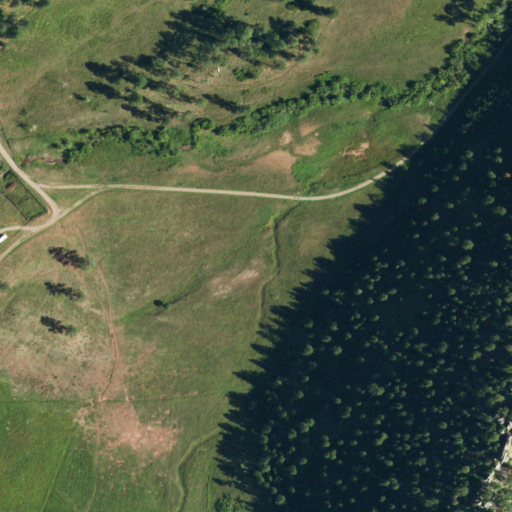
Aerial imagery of valley in Colorado named Dry Canyon containing shrub, evergreen forest, mixed forest, woody wetlands, deciduous forest, and grassland